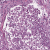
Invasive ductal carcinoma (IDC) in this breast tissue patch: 1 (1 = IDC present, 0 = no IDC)